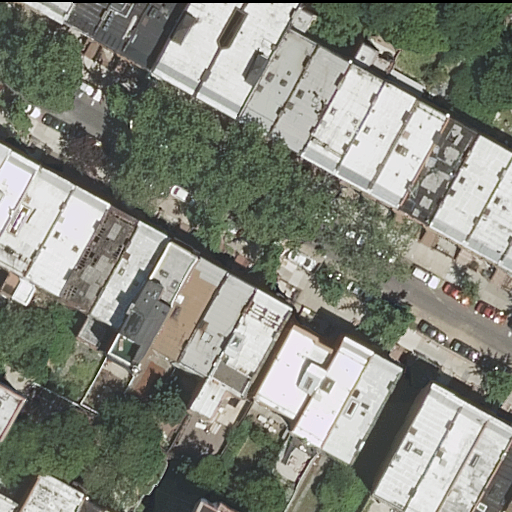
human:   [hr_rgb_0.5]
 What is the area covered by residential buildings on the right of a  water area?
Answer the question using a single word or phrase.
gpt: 0m2

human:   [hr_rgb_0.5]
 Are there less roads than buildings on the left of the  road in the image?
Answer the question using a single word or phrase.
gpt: yes

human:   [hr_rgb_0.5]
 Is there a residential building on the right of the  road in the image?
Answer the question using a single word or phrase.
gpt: yes

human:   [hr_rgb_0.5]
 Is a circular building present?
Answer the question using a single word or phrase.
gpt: no

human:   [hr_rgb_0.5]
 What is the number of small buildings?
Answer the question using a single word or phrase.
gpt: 15

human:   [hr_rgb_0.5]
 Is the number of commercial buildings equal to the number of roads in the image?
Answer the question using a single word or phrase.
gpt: no

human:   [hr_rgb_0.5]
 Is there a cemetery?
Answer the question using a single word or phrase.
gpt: no

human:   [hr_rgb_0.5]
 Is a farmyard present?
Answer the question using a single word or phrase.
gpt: no

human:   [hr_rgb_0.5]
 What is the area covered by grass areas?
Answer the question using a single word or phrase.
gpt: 0m2

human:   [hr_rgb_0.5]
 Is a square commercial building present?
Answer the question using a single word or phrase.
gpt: no

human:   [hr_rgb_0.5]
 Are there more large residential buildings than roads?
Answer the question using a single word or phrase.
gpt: no

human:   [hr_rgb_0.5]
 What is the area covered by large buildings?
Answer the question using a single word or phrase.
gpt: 0m2

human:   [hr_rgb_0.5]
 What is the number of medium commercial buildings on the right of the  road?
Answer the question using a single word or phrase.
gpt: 0

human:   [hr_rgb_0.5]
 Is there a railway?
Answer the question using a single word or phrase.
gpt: no

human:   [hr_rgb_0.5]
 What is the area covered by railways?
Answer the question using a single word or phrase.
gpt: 0m2

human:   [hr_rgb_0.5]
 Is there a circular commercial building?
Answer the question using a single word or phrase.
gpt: no

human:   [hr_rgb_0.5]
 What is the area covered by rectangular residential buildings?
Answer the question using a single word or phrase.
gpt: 3485m2

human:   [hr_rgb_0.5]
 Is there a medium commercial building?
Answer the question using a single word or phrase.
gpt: no

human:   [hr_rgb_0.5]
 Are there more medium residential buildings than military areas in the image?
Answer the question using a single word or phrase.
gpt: yes

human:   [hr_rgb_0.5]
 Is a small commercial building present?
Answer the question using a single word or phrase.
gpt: no

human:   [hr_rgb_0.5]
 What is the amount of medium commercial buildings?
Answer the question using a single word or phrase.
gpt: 0

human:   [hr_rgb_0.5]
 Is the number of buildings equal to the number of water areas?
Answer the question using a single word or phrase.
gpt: no

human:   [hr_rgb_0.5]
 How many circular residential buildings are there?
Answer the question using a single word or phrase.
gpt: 0

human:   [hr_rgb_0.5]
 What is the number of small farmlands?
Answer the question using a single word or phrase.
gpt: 0

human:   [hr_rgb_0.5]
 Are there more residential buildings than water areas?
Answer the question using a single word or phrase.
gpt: yes

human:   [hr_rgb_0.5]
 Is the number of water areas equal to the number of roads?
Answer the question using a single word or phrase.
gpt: no

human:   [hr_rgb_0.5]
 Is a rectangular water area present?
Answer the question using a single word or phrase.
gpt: no

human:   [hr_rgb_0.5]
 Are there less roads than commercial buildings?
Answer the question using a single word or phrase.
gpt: no

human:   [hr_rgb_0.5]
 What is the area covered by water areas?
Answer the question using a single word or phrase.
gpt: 0m2

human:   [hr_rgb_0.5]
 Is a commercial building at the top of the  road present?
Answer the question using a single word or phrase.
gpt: no

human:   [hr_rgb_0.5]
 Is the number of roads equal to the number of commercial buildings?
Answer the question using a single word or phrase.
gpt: no

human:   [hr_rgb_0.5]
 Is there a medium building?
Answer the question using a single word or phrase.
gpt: yes

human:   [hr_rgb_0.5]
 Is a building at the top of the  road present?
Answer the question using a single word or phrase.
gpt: yes

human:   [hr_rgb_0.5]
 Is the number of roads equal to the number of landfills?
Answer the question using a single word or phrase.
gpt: no

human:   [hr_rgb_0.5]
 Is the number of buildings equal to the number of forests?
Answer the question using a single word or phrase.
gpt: no

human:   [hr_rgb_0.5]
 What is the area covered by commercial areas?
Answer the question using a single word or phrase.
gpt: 0m2

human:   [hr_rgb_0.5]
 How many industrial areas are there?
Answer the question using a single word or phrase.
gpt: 0